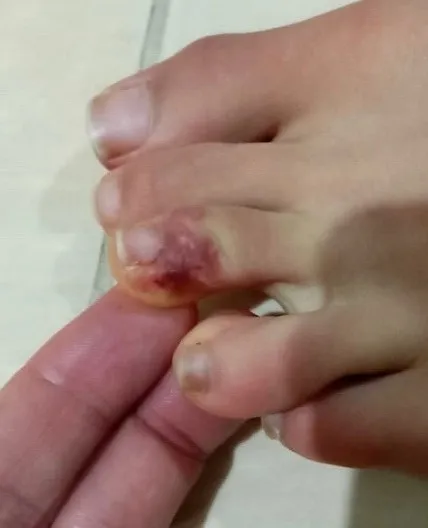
Erythematopurpuric lesions of the toes and soles "chilblains like".
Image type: medical_photograph (other_medical_photograph)